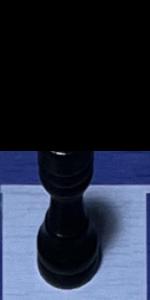
Label: Rook_Black